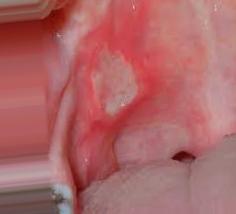
Condition: Mouth Ulcer